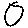
Label: circle